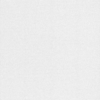
Label: dusty